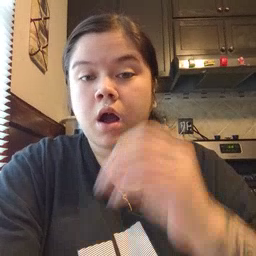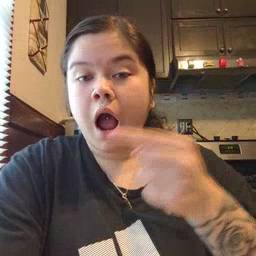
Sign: owie